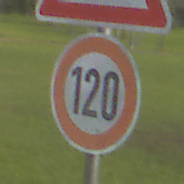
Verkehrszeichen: Geschwindigkeit120
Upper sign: VerengteFahrbahn
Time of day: MorningAfternoon
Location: Outdoor (Suburban)
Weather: PartlyCloudy
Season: NotSpecified
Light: Natural